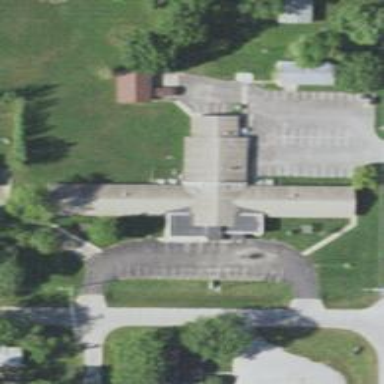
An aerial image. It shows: Clinic building.